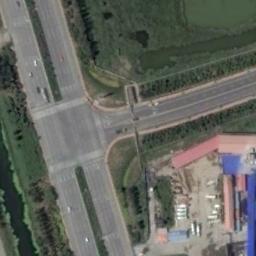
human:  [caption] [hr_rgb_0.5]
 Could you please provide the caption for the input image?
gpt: There are different Numbers of cars in different directions at the intersection .

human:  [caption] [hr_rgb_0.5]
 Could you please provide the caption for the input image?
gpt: There are many buildings of different shapes and sizes beside the intersection .

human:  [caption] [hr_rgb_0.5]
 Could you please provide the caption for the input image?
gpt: An intersection with normal traffic is next to a industrial area .

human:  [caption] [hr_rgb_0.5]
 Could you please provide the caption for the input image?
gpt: There are many buildings and many trees around the intersection .

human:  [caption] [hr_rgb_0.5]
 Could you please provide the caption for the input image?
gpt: There are green lawns and a river beside the intersection .